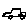
Label: car